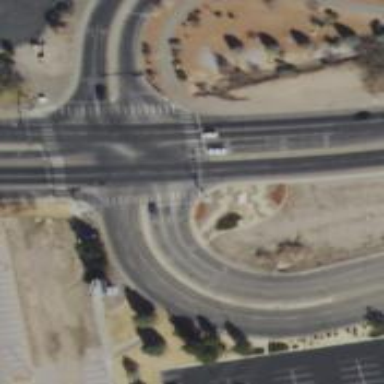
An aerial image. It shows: Crossing road.